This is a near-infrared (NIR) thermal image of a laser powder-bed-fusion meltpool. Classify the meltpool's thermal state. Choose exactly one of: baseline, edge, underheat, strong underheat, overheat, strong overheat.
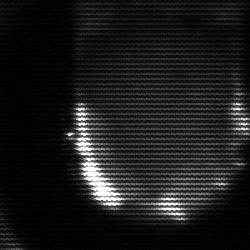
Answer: baseline